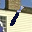
Label: 1